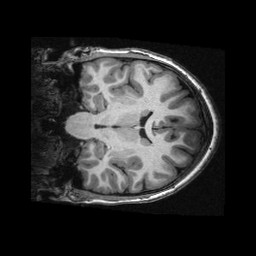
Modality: T1w
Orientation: coronal
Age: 13
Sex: male
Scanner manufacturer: siemens
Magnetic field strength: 3 T
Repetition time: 2.3 s
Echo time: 0.00336 s